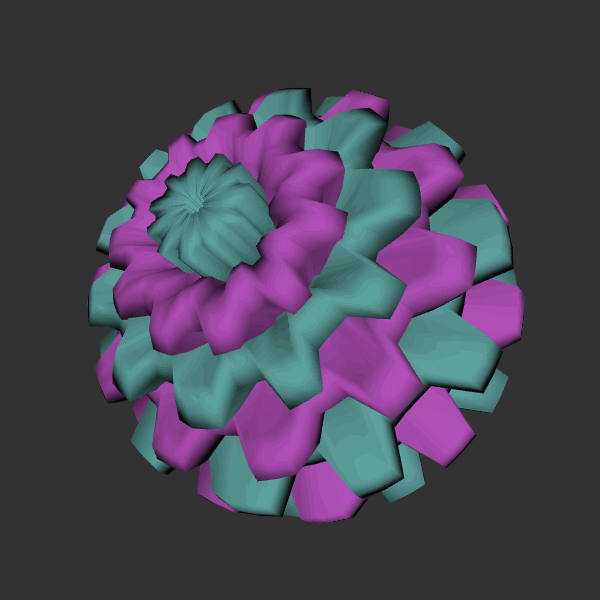
Background: dark